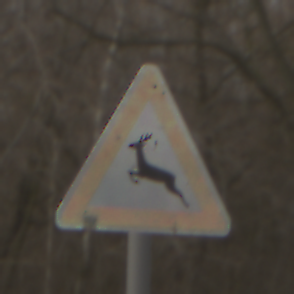
Verkehrszeichen: WildwechselRechts
Umgebung: Outdoor, Nature
Tageszeit: MorningAfternoon
Wetter: PartlyCloudy
Licht: Natural
Jahreszeit: Winter
Kontrast: MediumContrast